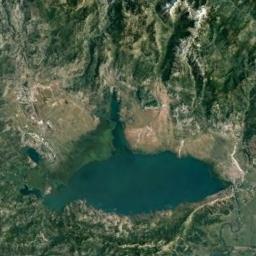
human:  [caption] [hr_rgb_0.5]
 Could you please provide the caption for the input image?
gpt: The lake in the picture has branches .

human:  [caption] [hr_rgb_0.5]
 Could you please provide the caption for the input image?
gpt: Many trees are around the lake .

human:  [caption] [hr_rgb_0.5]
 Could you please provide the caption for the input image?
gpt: The lake lies on a flat ground between mountains and the water is deep green .

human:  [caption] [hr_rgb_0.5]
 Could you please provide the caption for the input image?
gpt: An almost elliptical, Pale blue lake surrounded by mountains with green vegetation .

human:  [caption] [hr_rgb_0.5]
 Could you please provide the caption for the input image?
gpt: There are mountains with green trees around the blue lake .